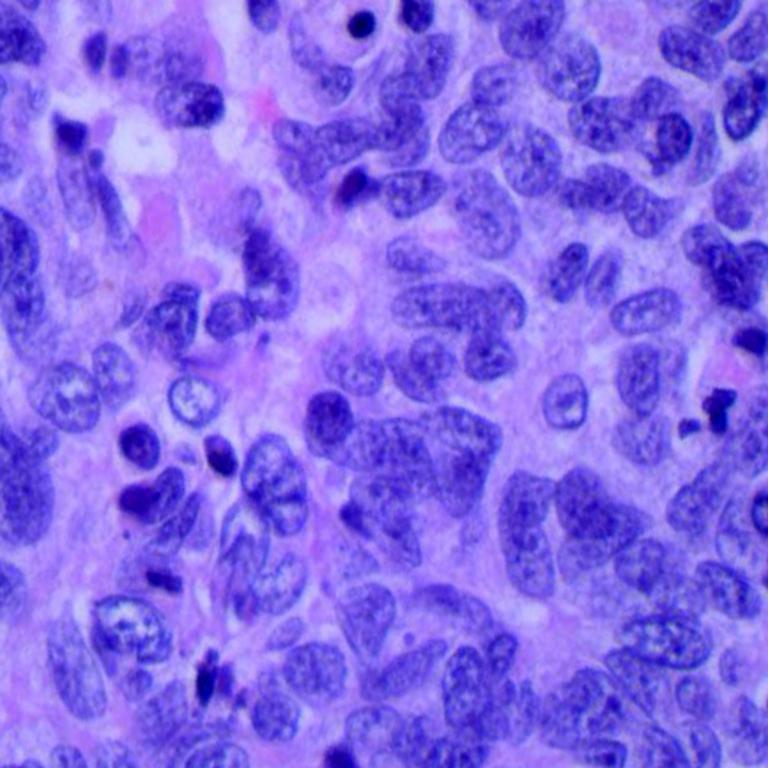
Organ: lung
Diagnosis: squamous carcinomas